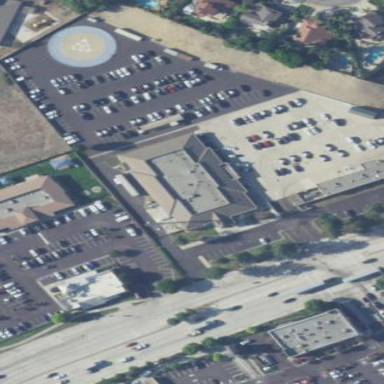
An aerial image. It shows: Police facility.